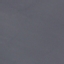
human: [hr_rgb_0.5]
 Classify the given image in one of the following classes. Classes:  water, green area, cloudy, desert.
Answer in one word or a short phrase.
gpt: water